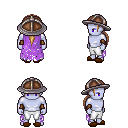
a pixel art fantasy rpg character, male body template, dark elf, purple skin, maroon tattered cape, white pants, light blonde ponytail hairstyle, chain helm, cloth bracers, brown slippers, four views (front, back, left, right), 2x2 character sprite sheet, small pixel art, hard edges, no anti-aliasing